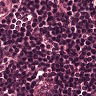
Metastatic tissue present: no